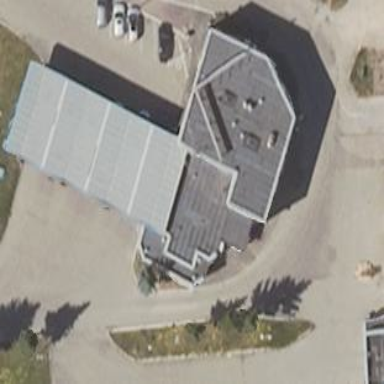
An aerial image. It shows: Building designated for providing fuel.